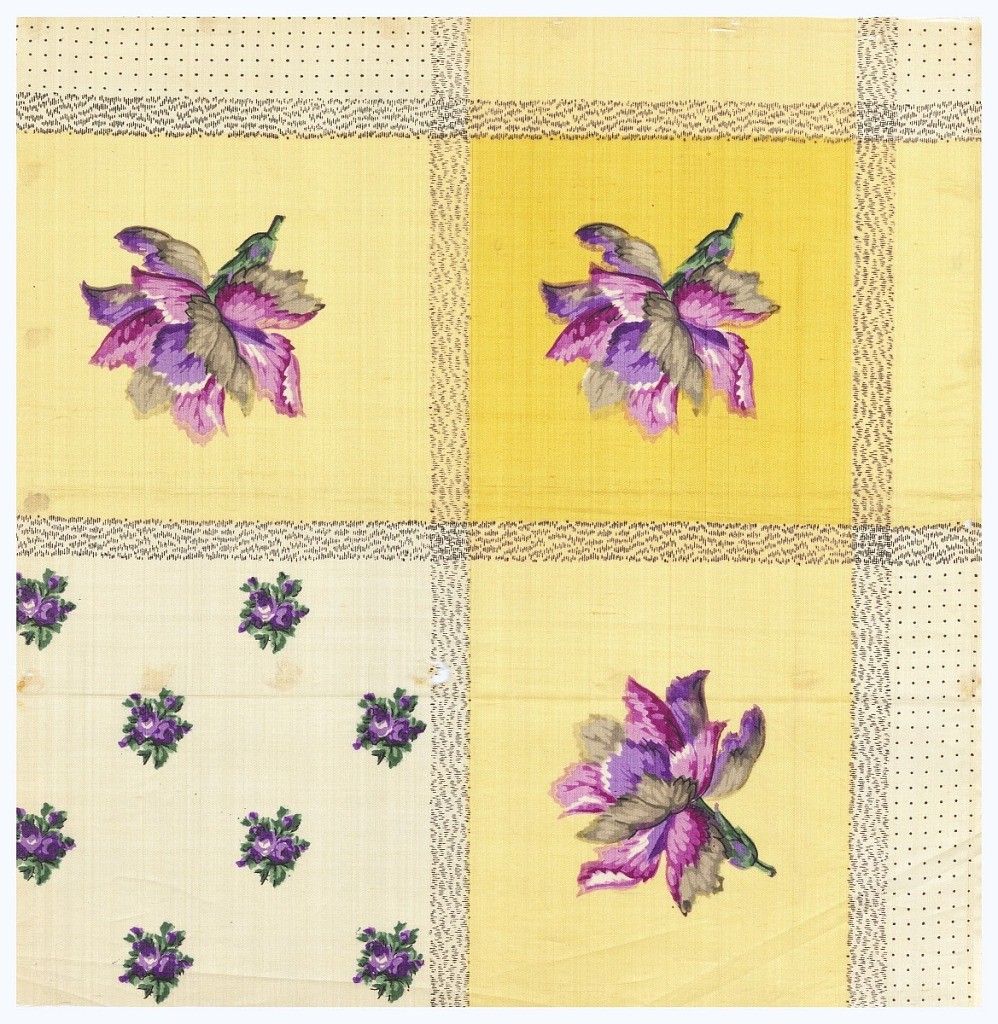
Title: Scarf sample
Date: mid-19th century
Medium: silk Technique: printed on plain weave
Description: Quarter of a printed scarf in three magentas, three purples, three greys, two greens, two yellows, and black. Field of small-scale pattern of roses and border shows carnation in a square.